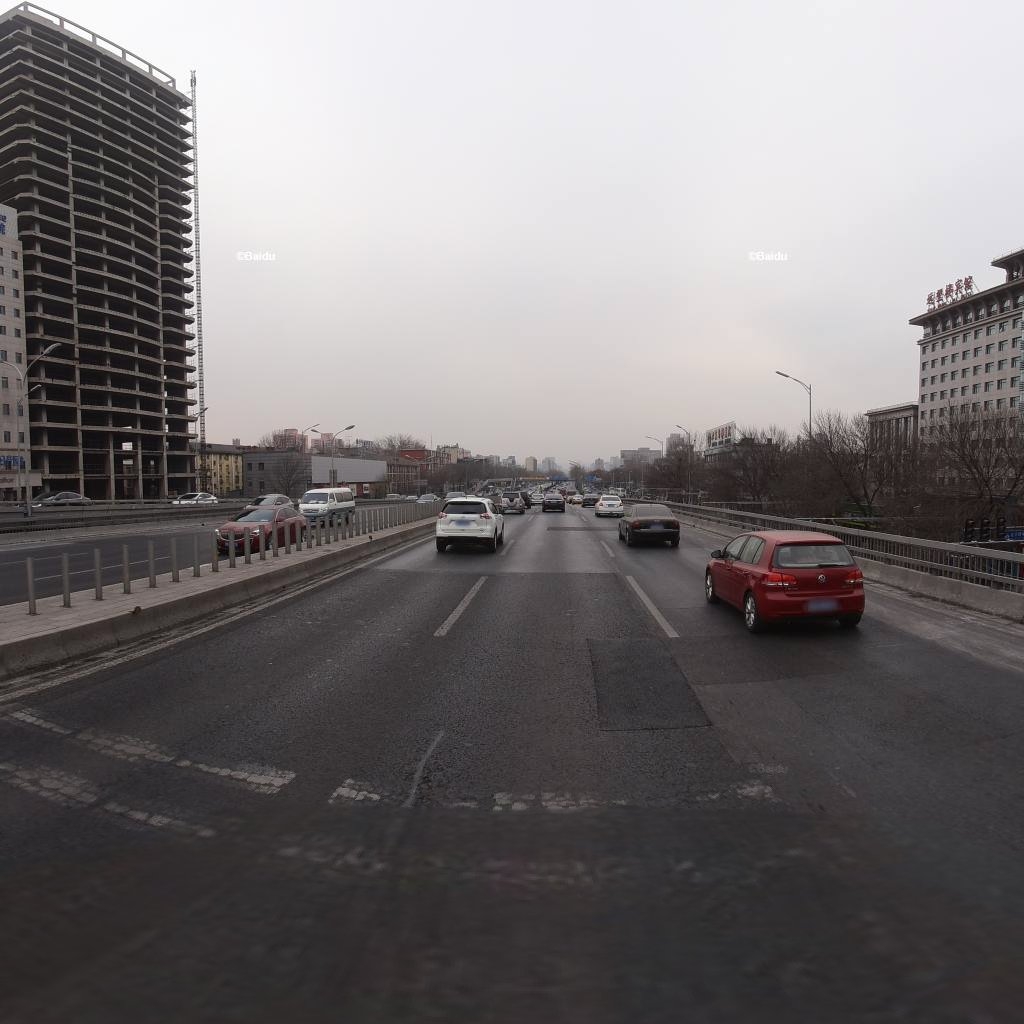
Region: Haidian
Road damage annotations: longitudinal patch